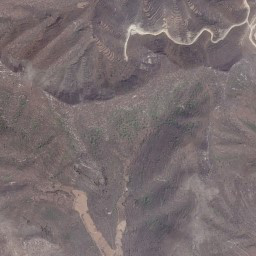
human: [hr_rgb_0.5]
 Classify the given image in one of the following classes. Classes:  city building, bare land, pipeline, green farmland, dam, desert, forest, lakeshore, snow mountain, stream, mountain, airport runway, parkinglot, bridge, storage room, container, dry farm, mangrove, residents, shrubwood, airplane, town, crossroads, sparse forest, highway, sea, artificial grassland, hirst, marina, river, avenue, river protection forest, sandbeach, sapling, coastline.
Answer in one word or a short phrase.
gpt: mountain